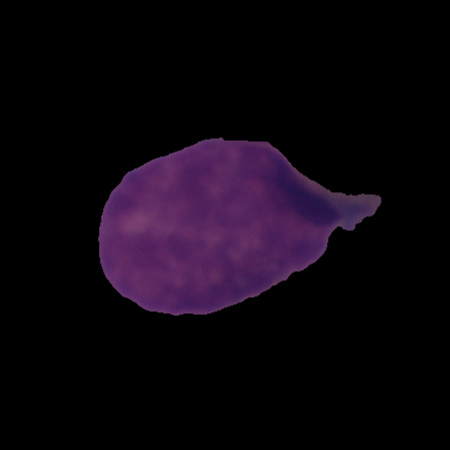
Label: cancer